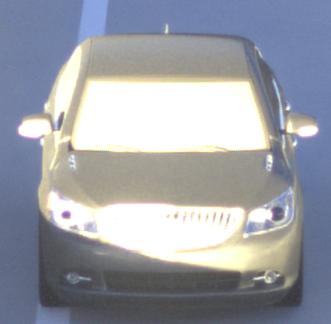
Make: Buick
Model: LaCrosse
Detailed model: Gen. 2
Model produced from: 2009
Model produced until: 2016
Doors: 4
Color: gray
Road condition: dry road
Daytime: sunrise or sunset
Contrast: low contrast